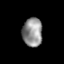
Tissue: lung
Cell type: Myeloid cells
Senescence score: 0.1915
Nuclear area (px): 556
Mean DAPI intensity: 145.854